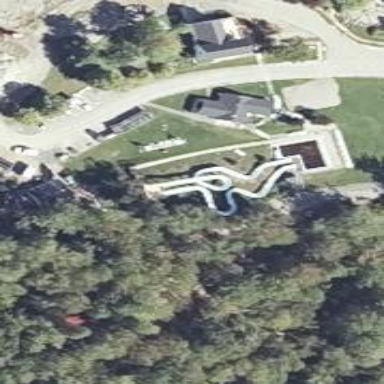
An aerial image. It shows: Water slide attraction.